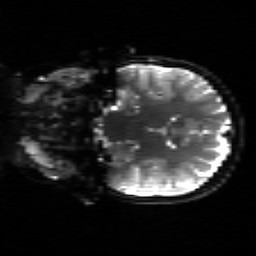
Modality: sbref
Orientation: coronal
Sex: male
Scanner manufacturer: siemens
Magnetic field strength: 3 T
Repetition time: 5 s
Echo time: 0.071 s